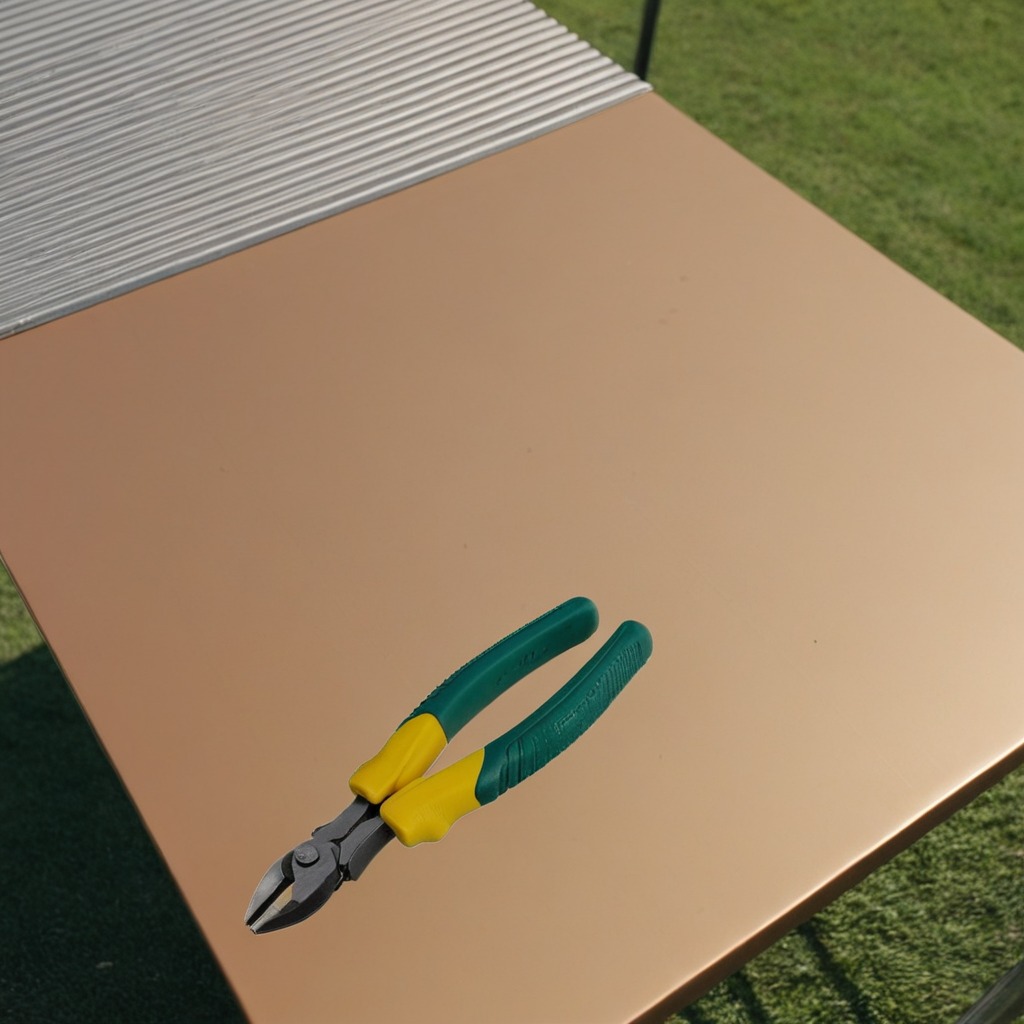
A plier is lying on a textured surface.